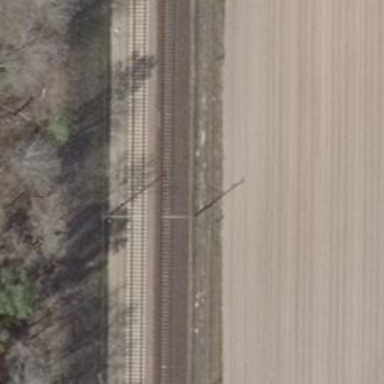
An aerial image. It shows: Milestone along the railway with catenary mast.